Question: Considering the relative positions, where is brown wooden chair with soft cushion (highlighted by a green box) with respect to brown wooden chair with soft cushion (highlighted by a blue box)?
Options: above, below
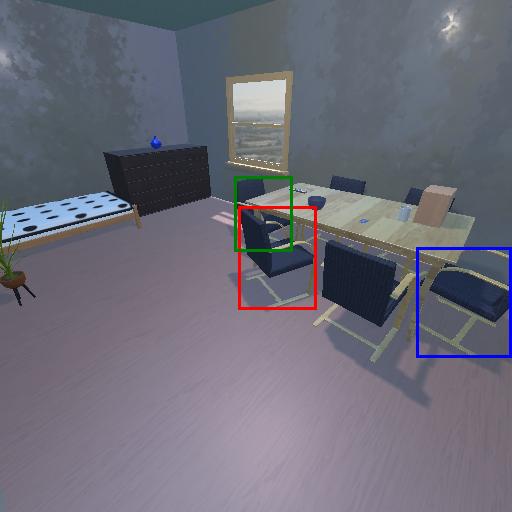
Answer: above